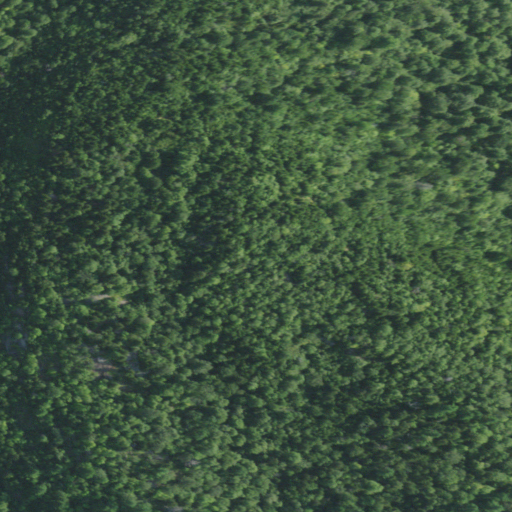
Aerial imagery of mountain in New York named Moose Mountain containing deciduous forest, evergreen forest, and mixed forest